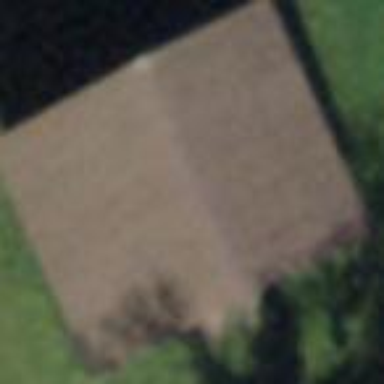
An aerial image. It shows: Rural barn.